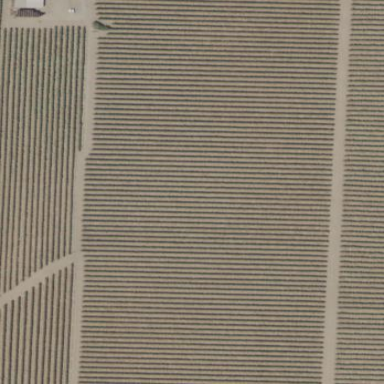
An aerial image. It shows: Vineyard.